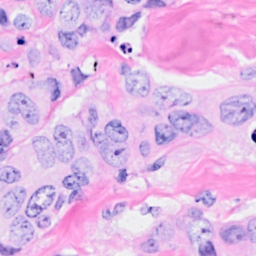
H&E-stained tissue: Breast